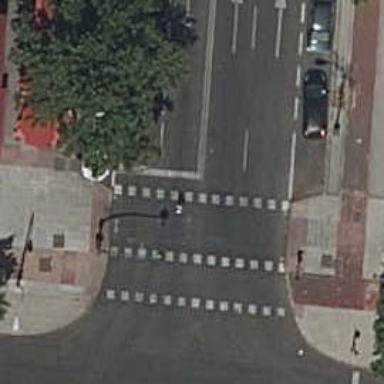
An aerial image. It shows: Crossing with traffic signals.